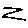
Label: zigzag